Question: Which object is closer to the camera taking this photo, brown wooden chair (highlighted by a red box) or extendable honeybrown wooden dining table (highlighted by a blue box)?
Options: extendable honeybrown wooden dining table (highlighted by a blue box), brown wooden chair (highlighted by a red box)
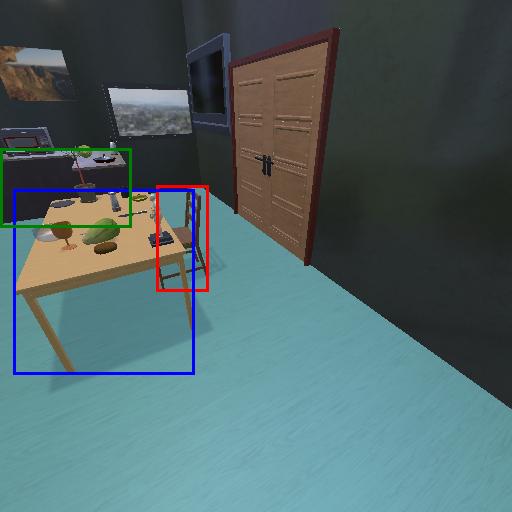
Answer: extendable honeybrown wooden dining table (highlighted by a blue box)